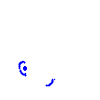
Particle: kaon